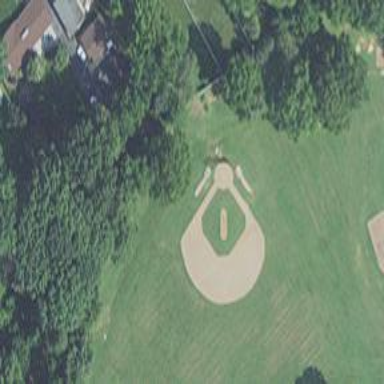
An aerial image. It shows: Baseball field.